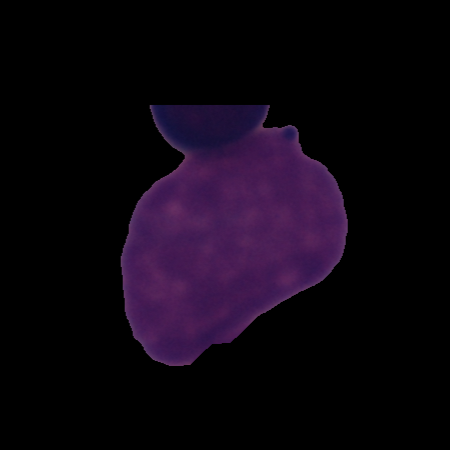
Label: cancer